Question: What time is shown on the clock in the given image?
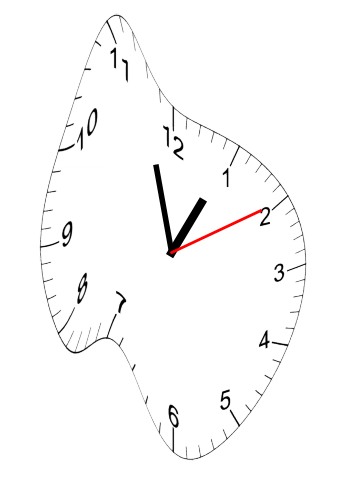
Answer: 12:57:10